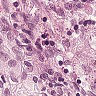
Metastatic tissue present: yes